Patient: sex M, age 31
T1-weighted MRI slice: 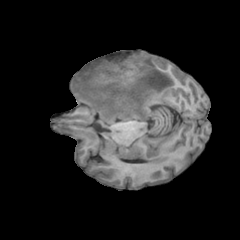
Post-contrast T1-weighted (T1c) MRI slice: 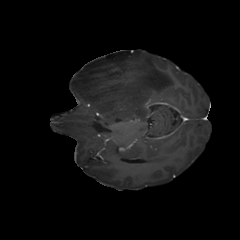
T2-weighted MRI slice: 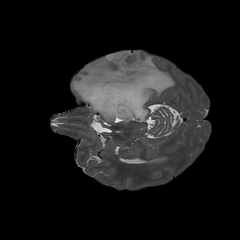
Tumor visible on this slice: yes
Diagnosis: Astrocytoma, IDH-mutant
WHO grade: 3